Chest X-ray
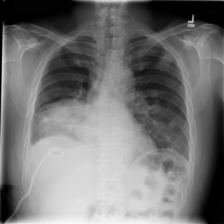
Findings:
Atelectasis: negative
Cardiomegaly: negative
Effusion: positive
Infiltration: negative
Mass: positive
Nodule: positive
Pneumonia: negative
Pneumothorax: negative
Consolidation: positive
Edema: negative
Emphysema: negative
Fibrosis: negative
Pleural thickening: negative
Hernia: negative